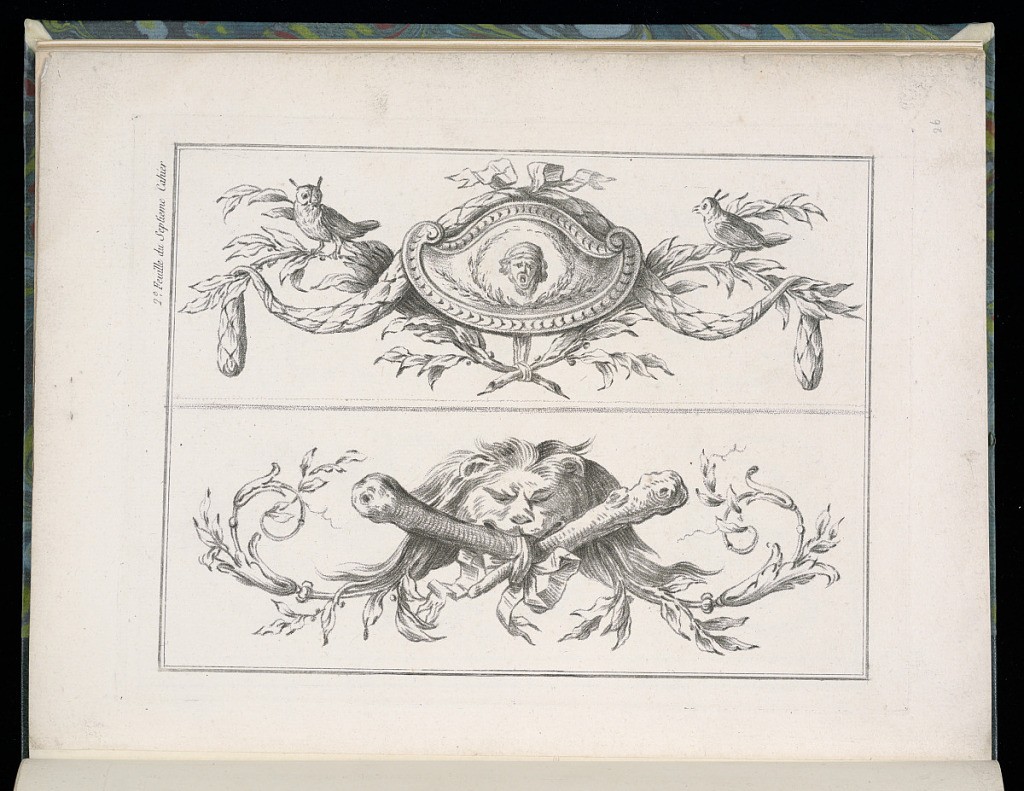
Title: Two Ornament Designs
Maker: Jean-Baptiste Huet, French, 1745 – 1811
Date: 1776–89
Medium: Crayon manner etching on paper
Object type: Print
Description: Two horizontal ornament designs featuring a shield with a mask (mascaron), festoon of leaves, ribbon, foliate branches, owls, lion, bats, and scrolling leaves (rinceaux). The plate is numbered.